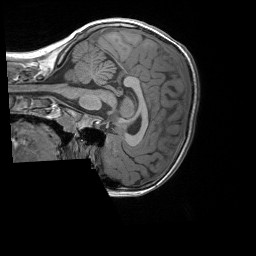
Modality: T1w
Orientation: sagittal
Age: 8
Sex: female
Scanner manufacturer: siemens
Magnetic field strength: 3 T
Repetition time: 1.65 s
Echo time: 0.00203 s